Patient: sex F, age 56
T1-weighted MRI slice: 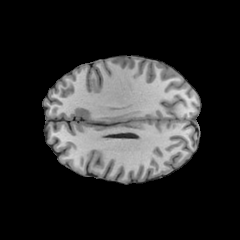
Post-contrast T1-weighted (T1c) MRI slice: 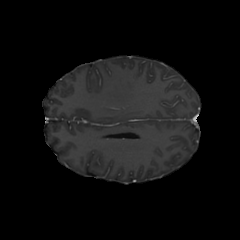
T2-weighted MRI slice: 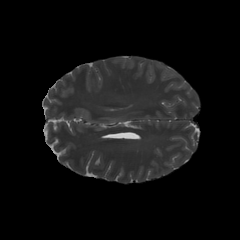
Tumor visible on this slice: no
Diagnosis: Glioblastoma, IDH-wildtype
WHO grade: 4